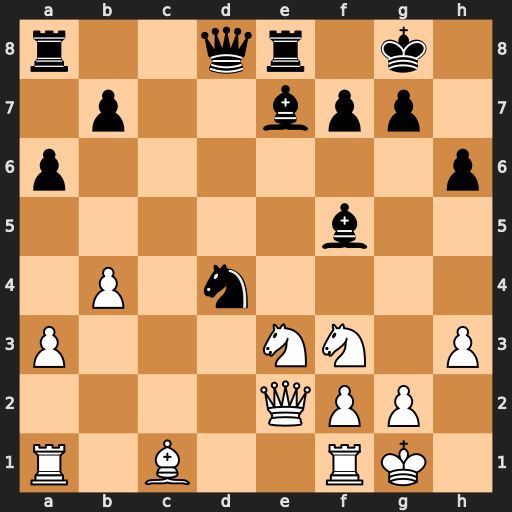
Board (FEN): r2qr1k1/1p2bpp1/p6p/5b2/1P1n4/P3NN1P/4QPP1/R1B2RK1
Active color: w
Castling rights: -
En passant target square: -
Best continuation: Nxd4 Qxd4 Nxf5